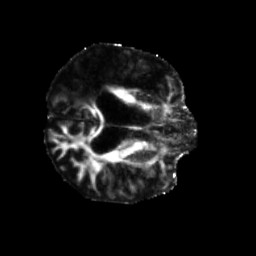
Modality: FA
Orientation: axial
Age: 52
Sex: male
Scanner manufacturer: siemens
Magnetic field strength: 3 T
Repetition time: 5.25 s
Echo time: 0.08 s